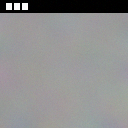
Screen state: on